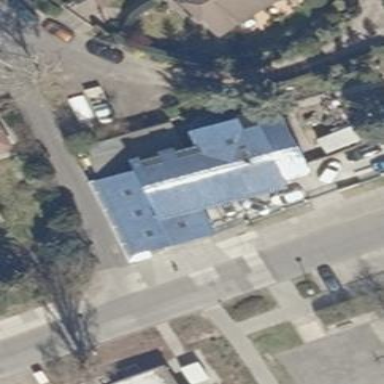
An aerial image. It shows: Building housing car repair shop.